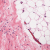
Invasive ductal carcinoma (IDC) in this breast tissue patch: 0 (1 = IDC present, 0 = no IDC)